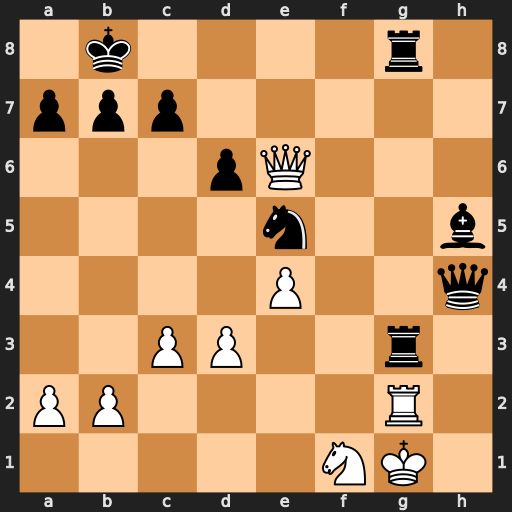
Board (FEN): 1k4r1/ppp5/3pQ3/4n2b/4P2q/2PP2r1/PP4R1/5NK1
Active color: w
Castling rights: -
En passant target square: -
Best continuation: Qxg8+ Rxg8 Rxg8+ Be8 Rxe8+ Qd8 Rxd8#